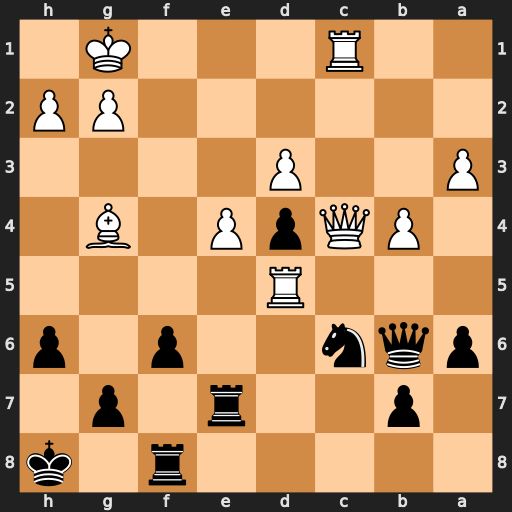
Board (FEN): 5r1k/1p2r1p1/pqn2p1p/3R4/1PQpP1B1/P2P4/6PP/2R3K1
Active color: b
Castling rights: -
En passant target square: -
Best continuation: Ne5 Qxd4 Qxd4+ Rxd4 Nxg4